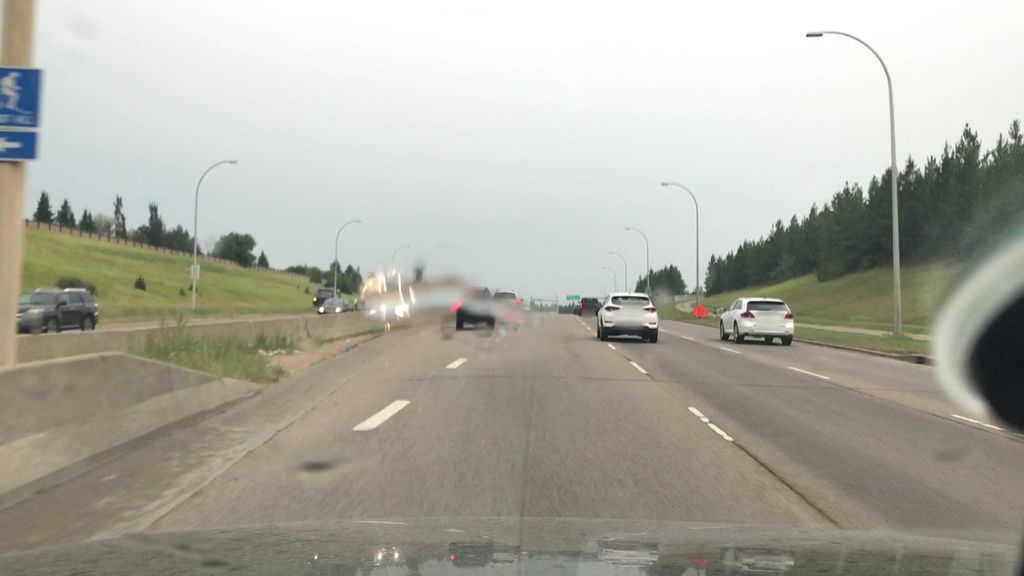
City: edmonton